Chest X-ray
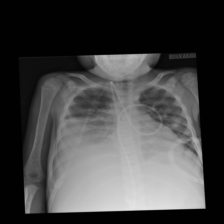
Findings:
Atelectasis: positive
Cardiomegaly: negative
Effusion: positive
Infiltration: positive
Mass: negative
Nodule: negative
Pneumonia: negative
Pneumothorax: negative
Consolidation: negative
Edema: negative
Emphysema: negative
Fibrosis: negative
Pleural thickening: negative
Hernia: negative